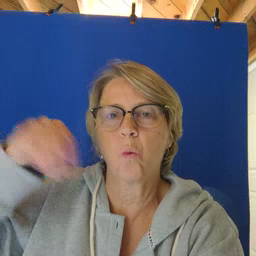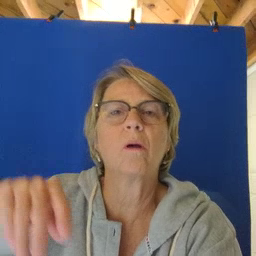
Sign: store